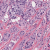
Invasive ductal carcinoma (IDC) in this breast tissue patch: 1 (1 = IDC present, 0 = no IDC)